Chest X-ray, PA view. Patient: 71 years old, sex F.
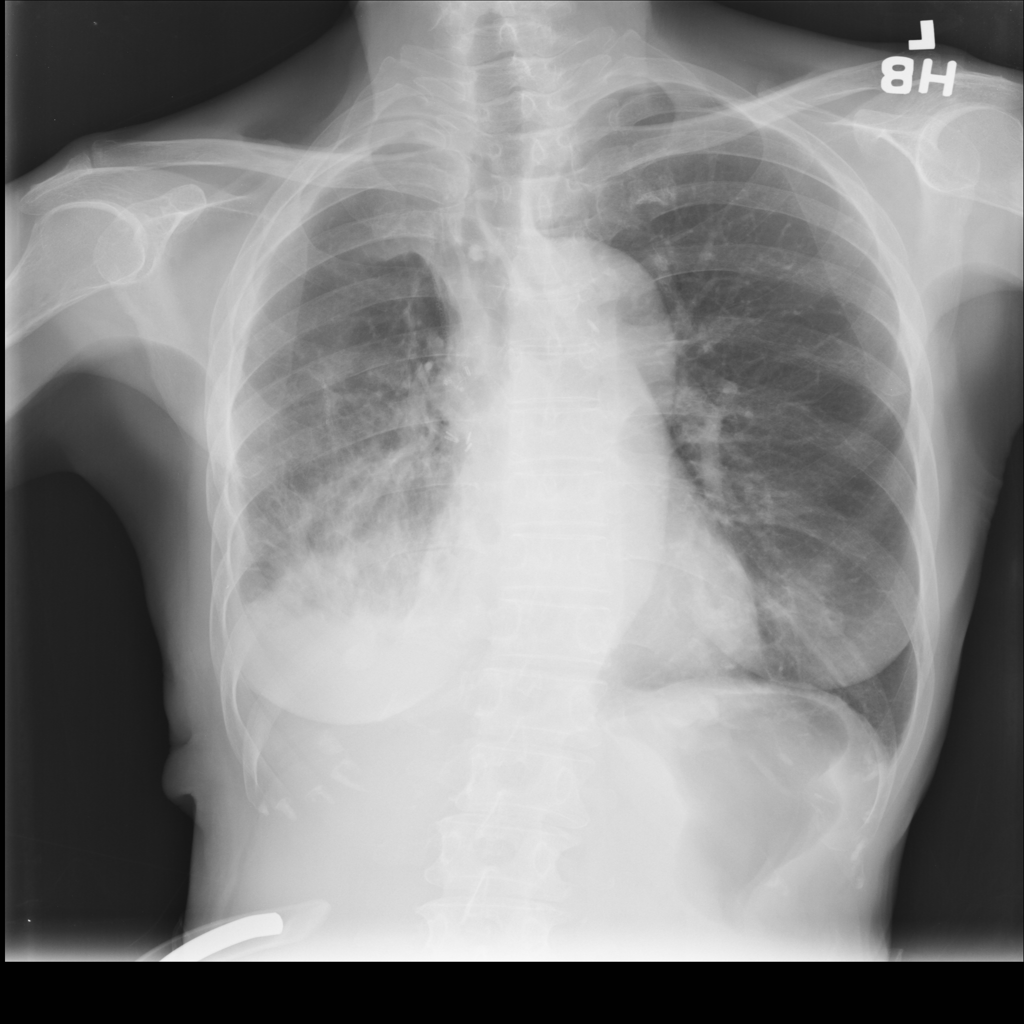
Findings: Consolidation, Infiltration